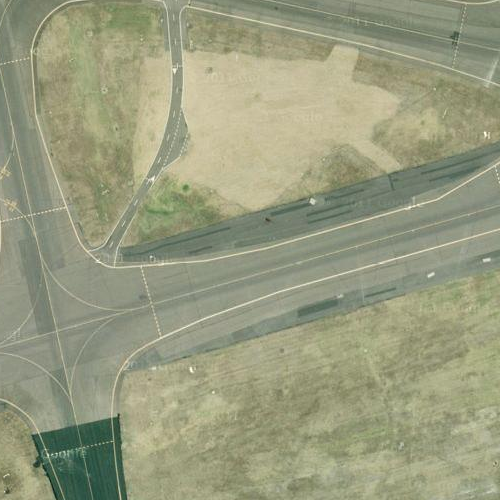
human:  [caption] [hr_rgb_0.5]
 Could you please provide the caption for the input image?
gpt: There are some marking lines in the runways while a lawn beside .

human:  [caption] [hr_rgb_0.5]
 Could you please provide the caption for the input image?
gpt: Some curving runways with many marking lines on while a lawn beside .

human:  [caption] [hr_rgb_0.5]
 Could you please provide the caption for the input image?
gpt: Some runways with some marking lines on while a lawn beside .

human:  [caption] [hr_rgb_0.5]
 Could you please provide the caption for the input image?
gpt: There are some curved runways with many marking lines on while a lawn beside .

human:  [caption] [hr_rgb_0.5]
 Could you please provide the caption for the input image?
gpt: Some marking lines are in the runways while lawns beside .